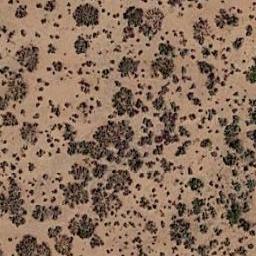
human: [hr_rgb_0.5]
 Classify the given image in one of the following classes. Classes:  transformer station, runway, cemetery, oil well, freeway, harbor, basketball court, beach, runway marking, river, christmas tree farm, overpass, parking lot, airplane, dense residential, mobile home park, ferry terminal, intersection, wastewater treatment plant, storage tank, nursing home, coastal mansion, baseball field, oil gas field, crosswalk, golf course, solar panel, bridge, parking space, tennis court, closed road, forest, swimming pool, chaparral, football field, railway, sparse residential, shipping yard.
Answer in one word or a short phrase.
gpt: chaparral